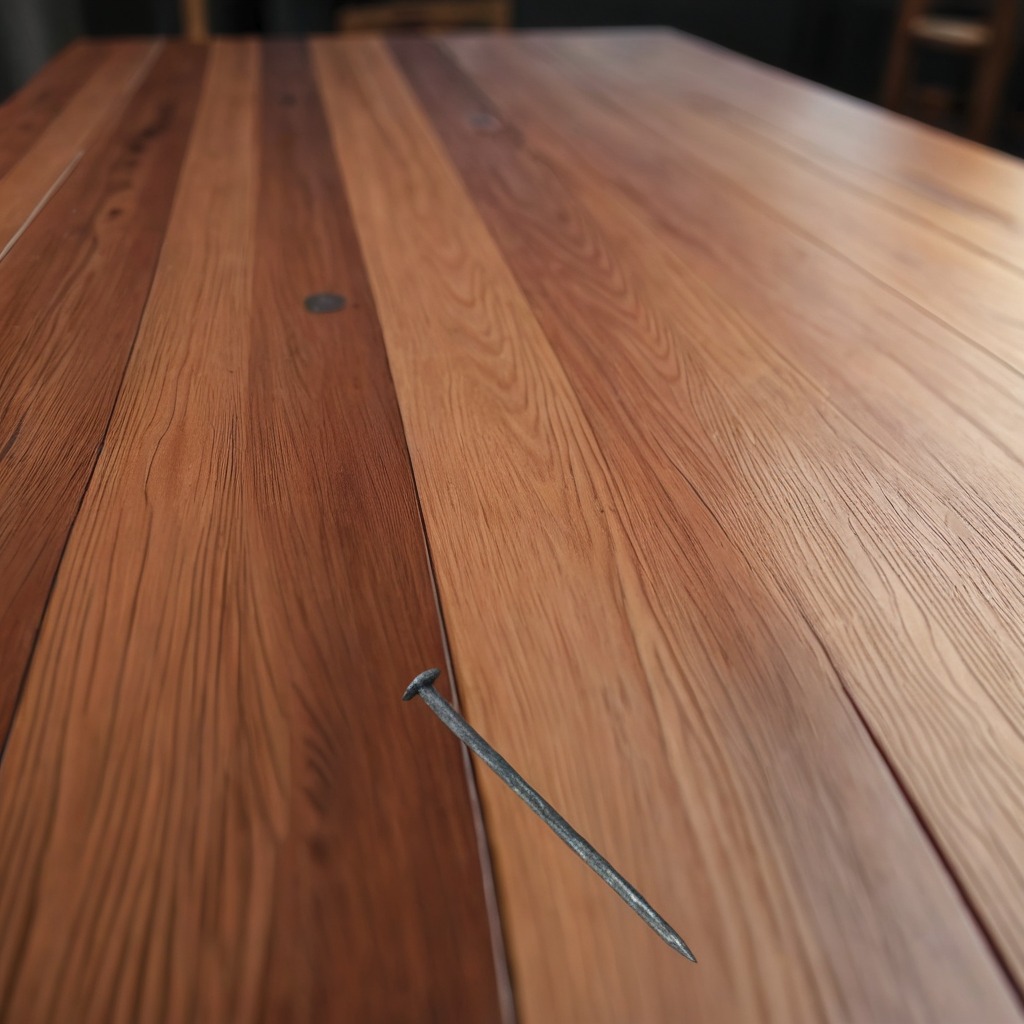
A nail is lying on the wooden table in a carpentry studio.